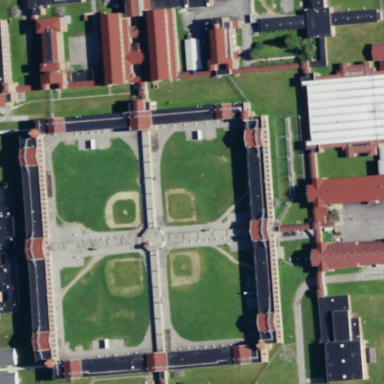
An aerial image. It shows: Prison with wall around it.